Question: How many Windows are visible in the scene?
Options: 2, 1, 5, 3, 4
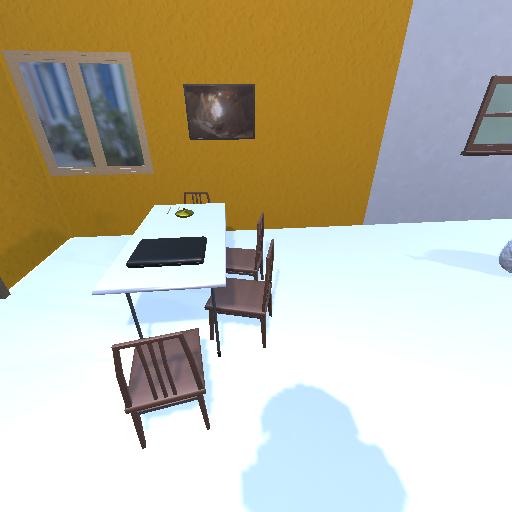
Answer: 2